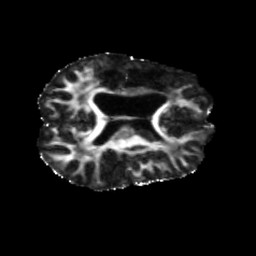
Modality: FA
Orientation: axial
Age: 42
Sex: male
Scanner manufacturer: siemens
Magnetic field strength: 3 T
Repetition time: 5.47 s
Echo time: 0.0854 s